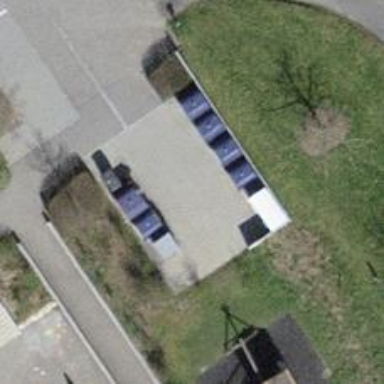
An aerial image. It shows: Recycling container for scrap metal.